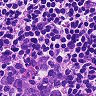
Metastatic tissue present: no